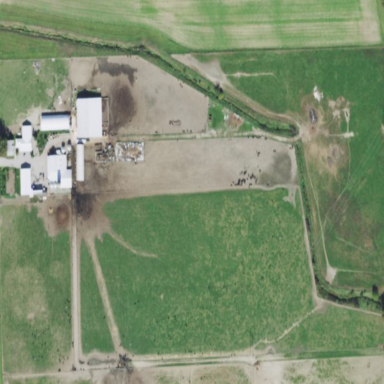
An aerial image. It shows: Farmyard area.